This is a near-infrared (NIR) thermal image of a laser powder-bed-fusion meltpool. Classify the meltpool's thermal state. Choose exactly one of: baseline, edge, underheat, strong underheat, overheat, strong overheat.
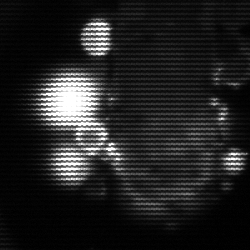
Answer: strong underheat